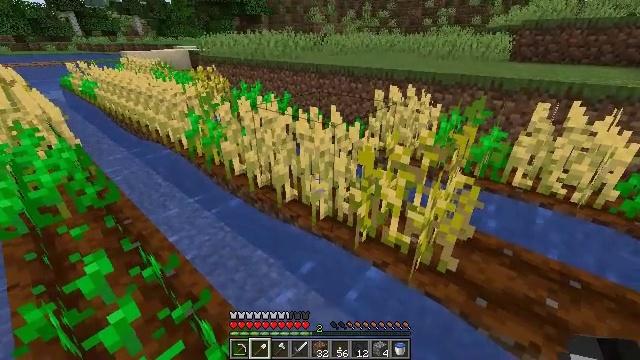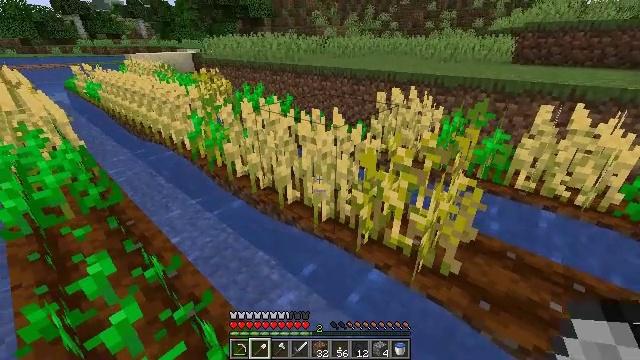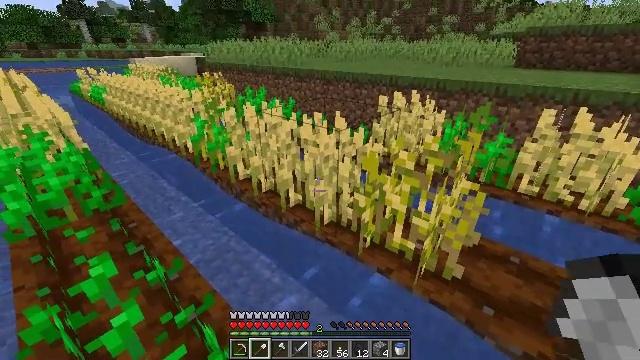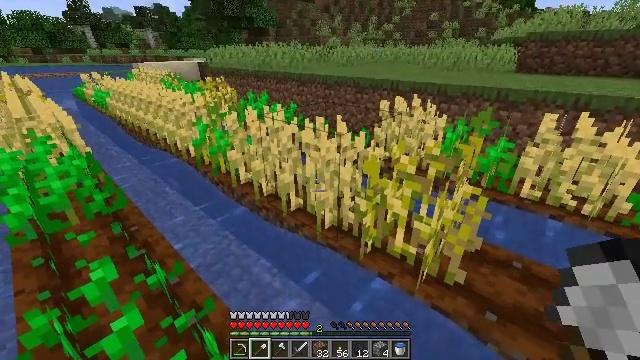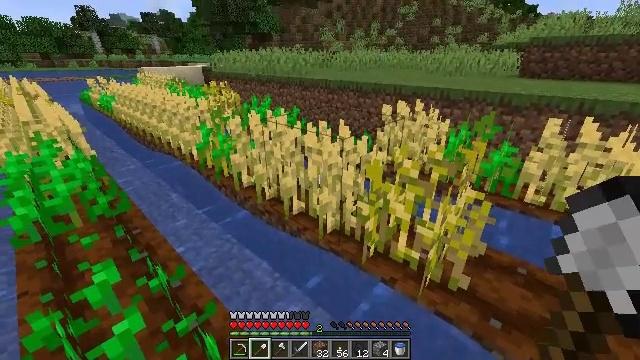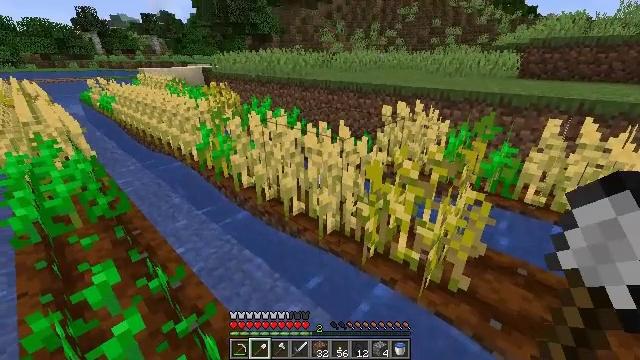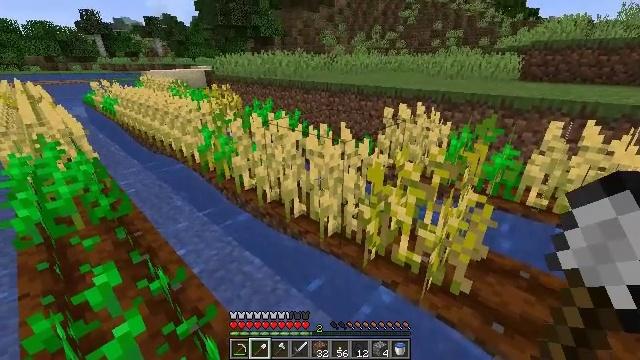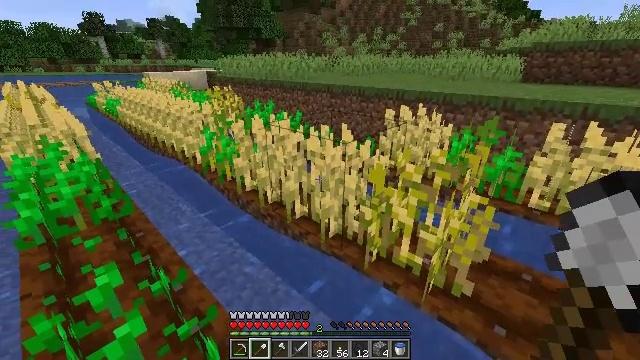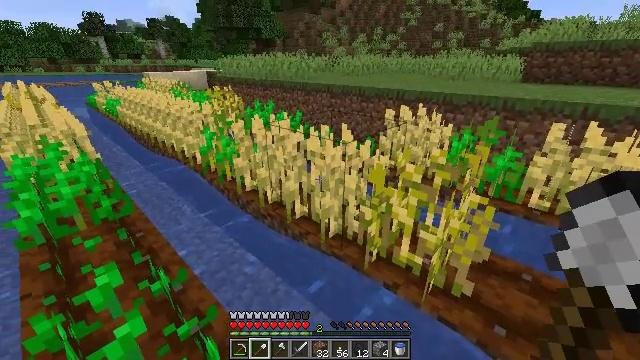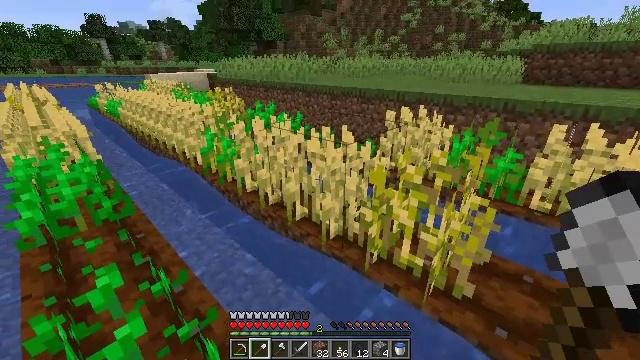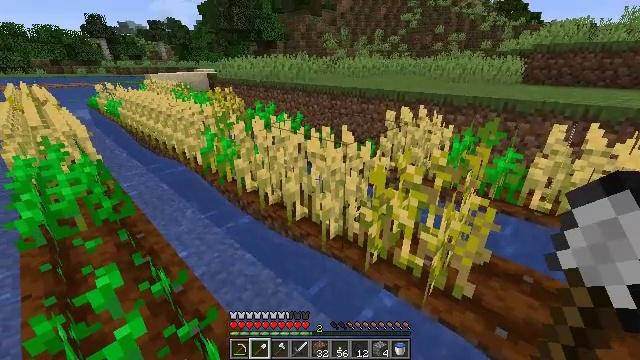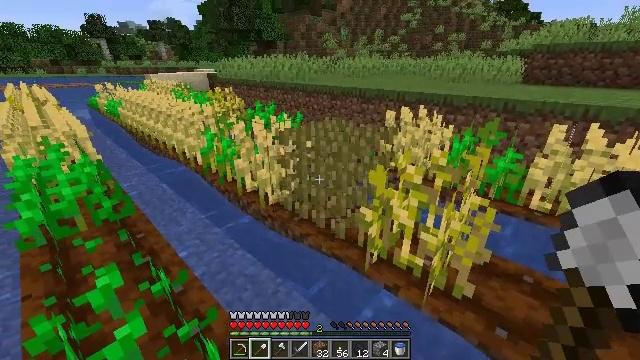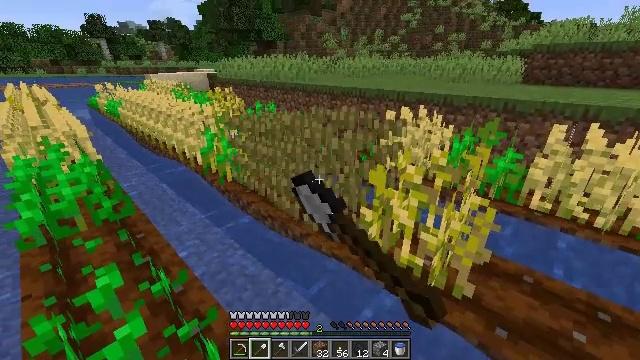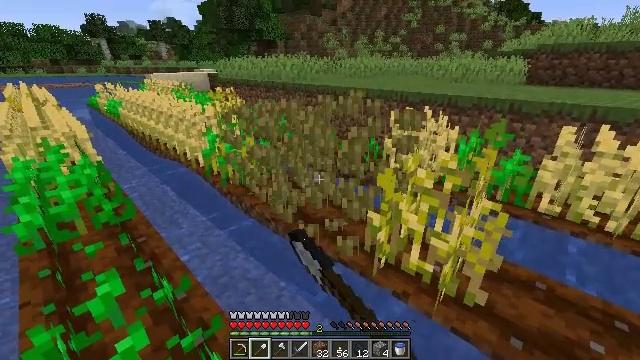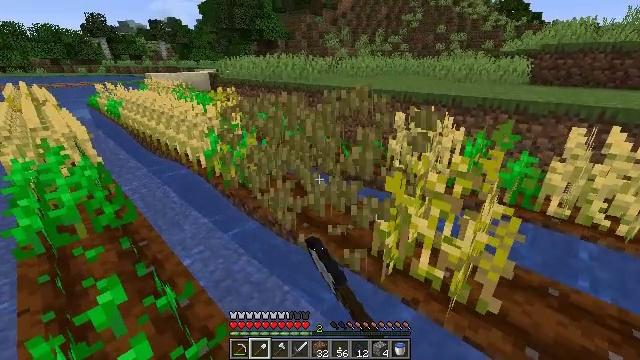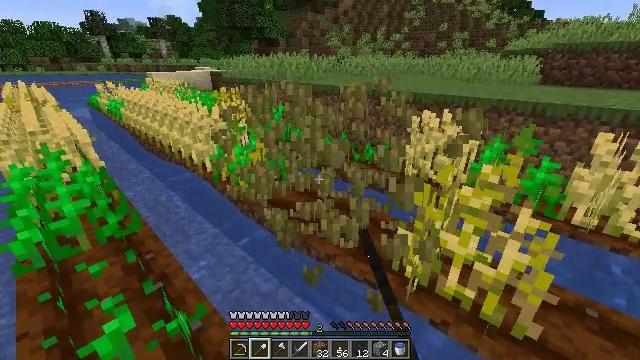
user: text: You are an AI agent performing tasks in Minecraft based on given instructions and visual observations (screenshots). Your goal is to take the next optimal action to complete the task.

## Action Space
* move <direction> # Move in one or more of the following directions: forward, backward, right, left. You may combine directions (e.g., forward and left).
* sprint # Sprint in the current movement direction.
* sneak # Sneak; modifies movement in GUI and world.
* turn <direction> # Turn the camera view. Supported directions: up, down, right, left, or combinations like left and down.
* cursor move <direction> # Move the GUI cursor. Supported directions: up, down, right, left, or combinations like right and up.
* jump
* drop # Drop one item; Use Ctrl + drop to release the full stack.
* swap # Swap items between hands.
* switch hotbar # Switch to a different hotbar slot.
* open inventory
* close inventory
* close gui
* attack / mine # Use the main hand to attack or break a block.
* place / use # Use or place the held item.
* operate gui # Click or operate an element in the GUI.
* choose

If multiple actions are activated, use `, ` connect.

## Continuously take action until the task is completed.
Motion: motion action
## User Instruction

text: Gather wheat by left-clicking on it.
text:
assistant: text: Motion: no_op
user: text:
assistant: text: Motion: no_op
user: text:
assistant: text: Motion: no_op
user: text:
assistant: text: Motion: no_op
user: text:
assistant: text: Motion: no_op
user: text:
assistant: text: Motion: no_op
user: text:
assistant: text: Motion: no_op
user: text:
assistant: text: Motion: no_op
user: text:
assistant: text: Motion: no_op
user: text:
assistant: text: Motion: no_op
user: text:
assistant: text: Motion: attack / mine
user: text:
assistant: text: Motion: attack / mine
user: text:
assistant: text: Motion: move forward and move left, attack / mine
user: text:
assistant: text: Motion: move forward and move left
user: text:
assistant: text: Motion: move forward and move left
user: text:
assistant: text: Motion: move forward and move left
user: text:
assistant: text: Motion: move forward and move left, turn right
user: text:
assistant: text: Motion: move forward and move left, turn right and down
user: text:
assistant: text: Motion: turn right and down
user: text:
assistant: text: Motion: turn right
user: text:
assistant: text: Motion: no_op
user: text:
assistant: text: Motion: no_op
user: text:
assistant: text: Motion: no_op
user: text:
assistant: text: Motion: no_op
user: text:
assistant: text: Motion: move left
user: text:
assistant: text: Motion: move left, turn left
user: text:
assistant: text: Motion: move forward and move left, turn left
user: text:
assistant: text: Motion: move forward and move left
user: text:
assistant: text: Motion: move forward and move left
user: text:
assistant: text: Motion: move forward and move left